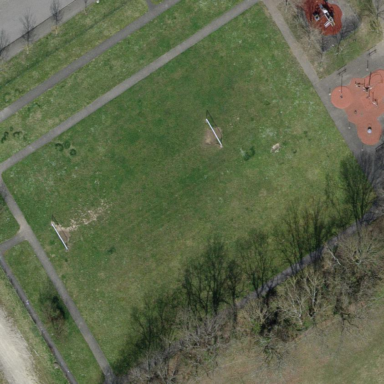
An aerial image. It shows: Soccer pitch with grass surface for leisure land.